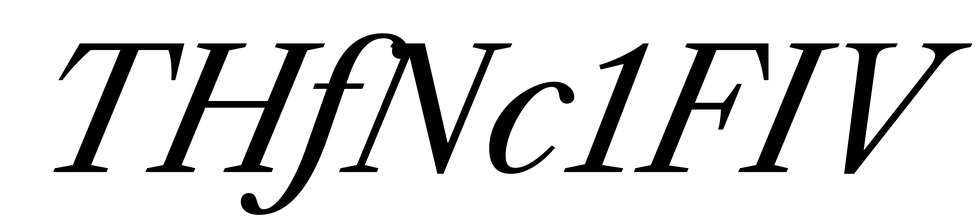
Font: LibreCaslonText-Italic_Italic